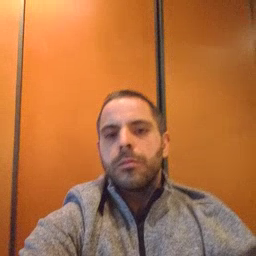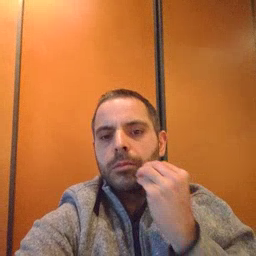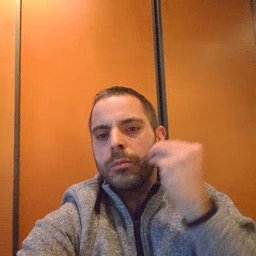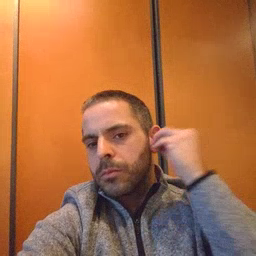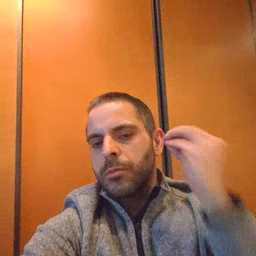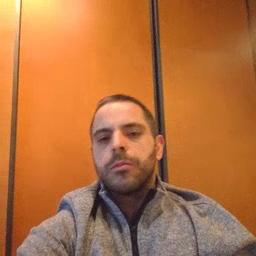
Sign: home